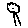
Label: tree